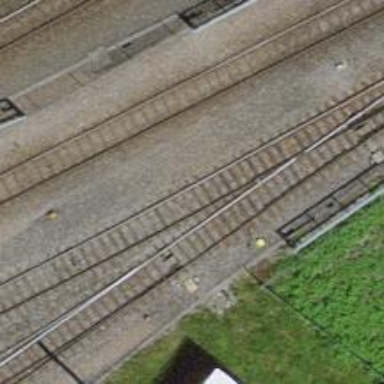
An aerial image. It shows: Single-track railway spur.